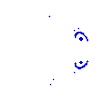
Particle: kaon